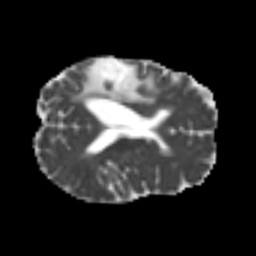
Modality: MD
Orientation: axial
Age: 44
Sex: female
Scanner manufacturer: siemens
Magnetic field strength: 3 T
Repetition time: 4.999 s
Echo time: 0.07946 s